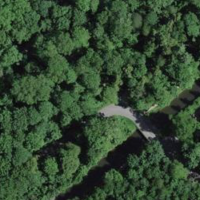
EUNIS habitat code: 41
Species observed at this site:
Dendrocopos major
Arum maculatum
Regulus ignicapilla
Sedum album
Calopteryx virgo